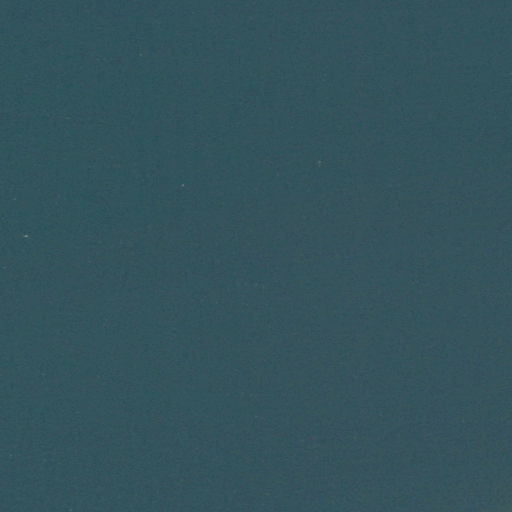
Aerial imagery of bar in Rhode Island named Greene Ledge containing only open water